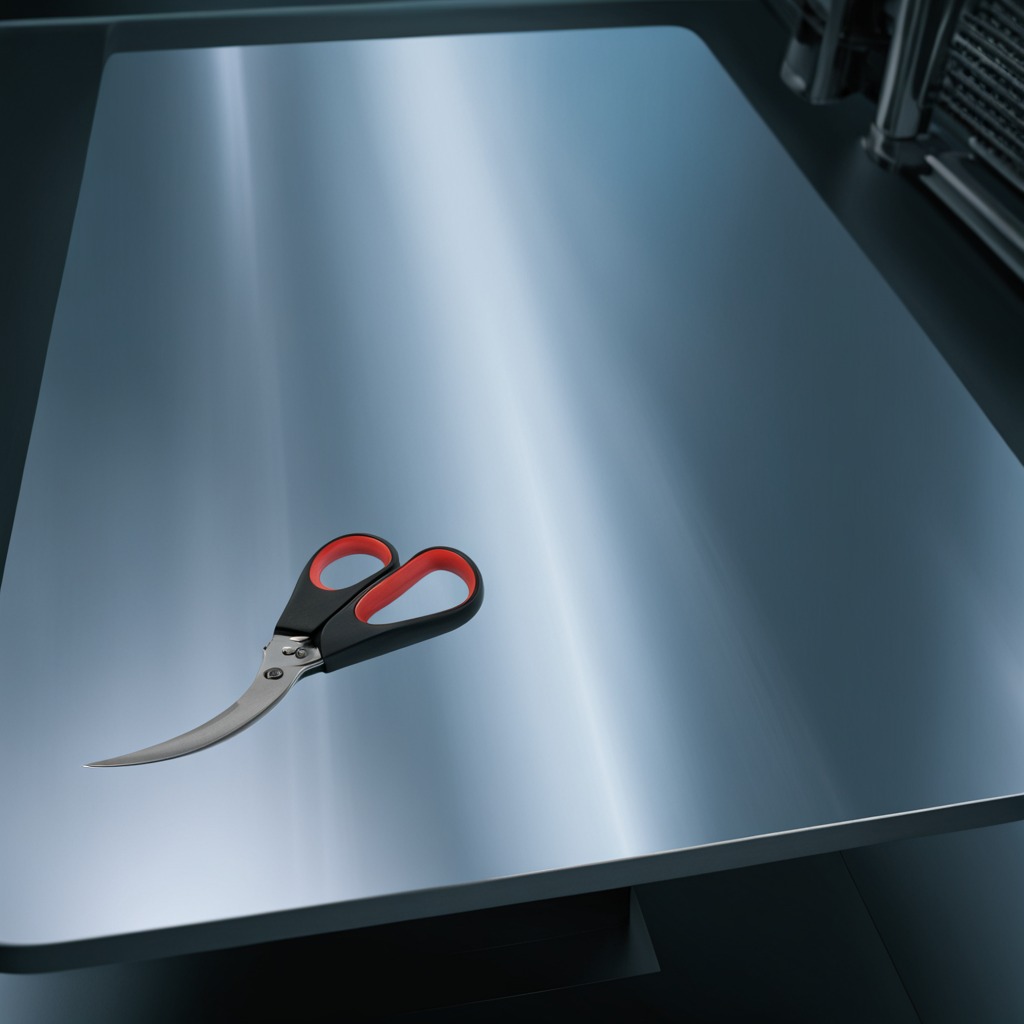
A scissor lying on a metal table in a machine shop under fluorescent lights.